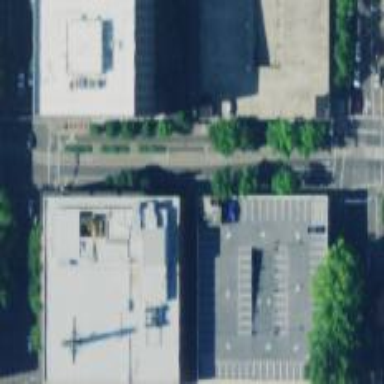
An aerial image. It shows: Office building.